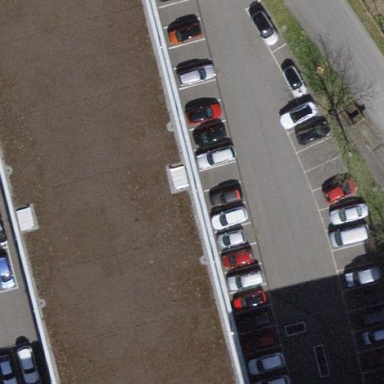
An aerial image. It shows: Parking area with surface.